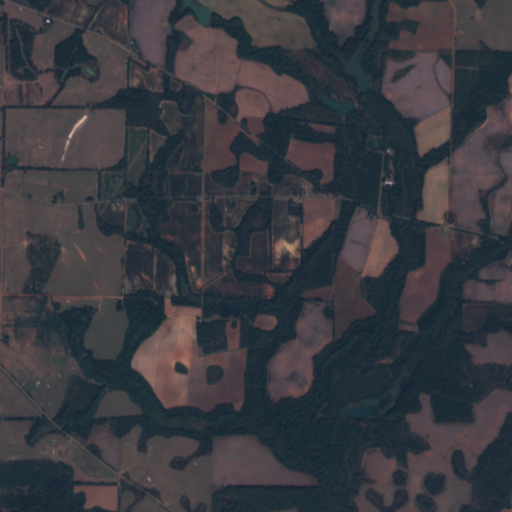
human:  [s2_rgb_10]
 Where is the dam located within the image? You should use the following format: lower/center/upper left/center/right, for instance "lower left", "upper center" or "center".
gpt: The dam is located in the upper center of the image.
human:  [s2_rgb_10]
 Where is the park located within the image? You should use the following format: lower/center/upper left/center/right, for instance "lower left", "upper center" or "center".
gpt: The park is located in the center right of the image.
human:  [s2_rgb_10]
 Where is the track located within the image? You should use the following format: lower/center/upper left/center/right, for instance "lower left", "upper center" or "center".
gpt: There is no track in the image.